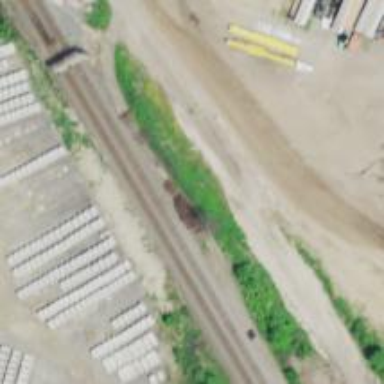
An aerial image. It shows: Abandoned spur railway.